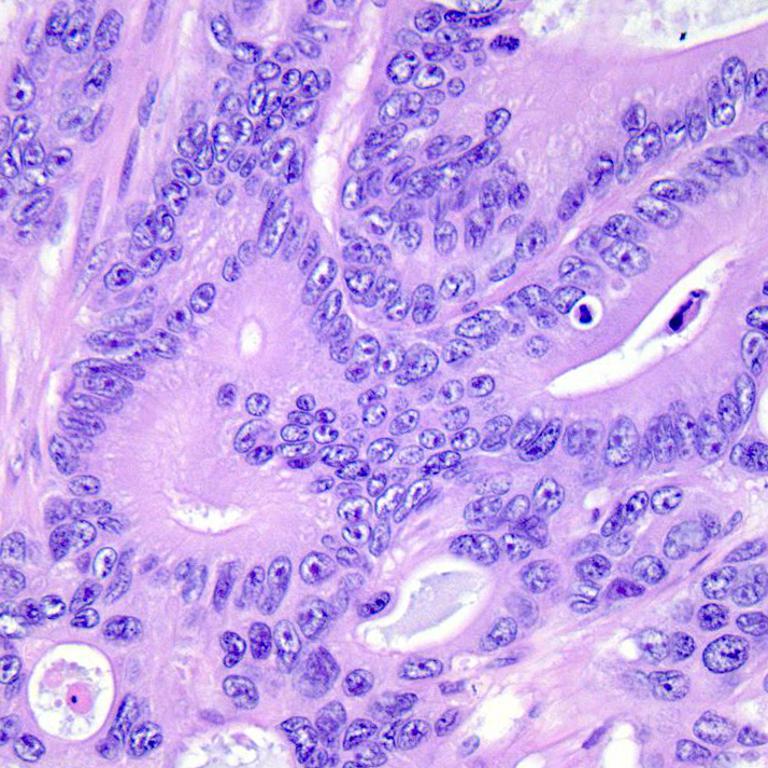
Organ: colon
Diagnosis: adenocarcinomas